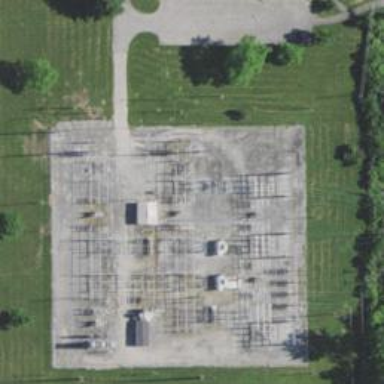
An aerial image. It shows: Switch for power supply.